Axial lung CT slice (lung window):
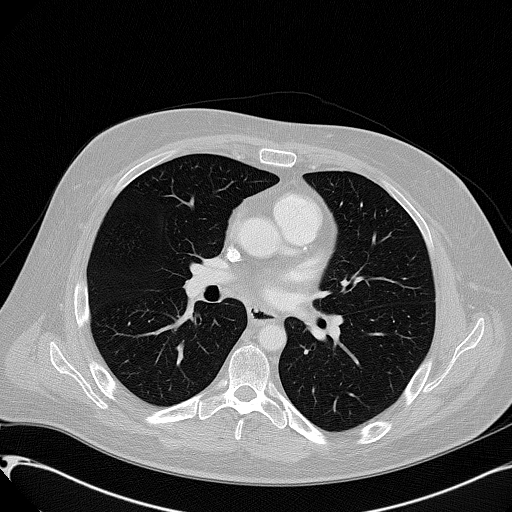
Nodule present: no